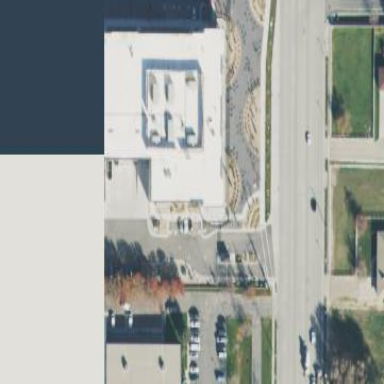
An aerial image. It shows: Office building.